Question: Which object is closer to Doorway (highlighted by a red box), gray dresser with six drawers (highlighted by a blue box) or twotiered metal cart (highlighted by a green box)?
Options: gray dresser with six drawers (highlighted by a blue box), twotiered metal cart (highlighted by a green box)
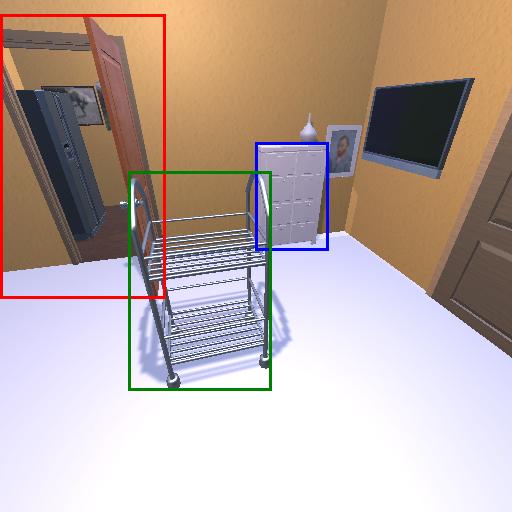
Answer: gray dresser with six drawers (highlighted by a blue box)